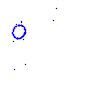
Particle: proton